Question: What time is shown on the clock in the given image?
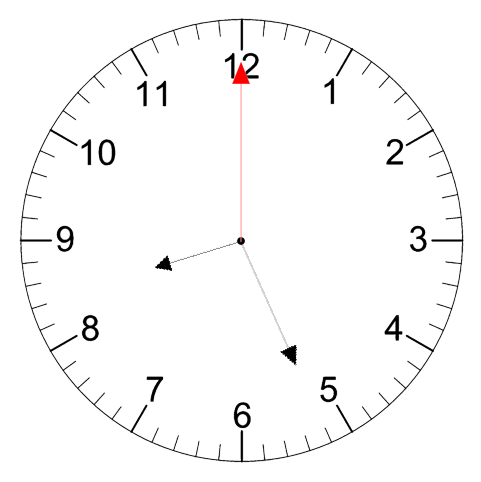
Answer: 08:26:00